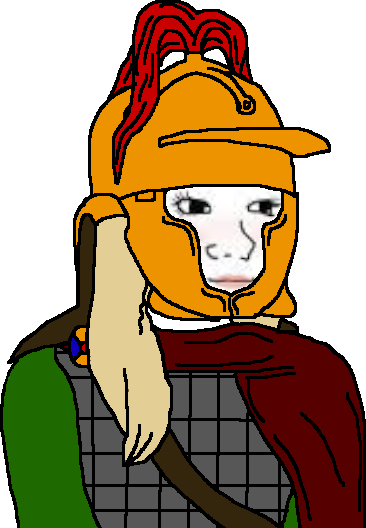
Label: 5_Trad_Wife